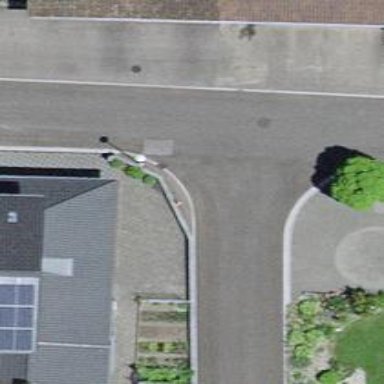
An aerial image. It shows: Residential road.